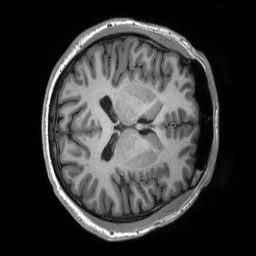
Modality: T1w
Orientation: axial
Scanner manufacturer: siemens
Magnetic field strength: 3 T
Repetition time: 2.3 s
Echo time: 0.00298 s